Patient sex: M
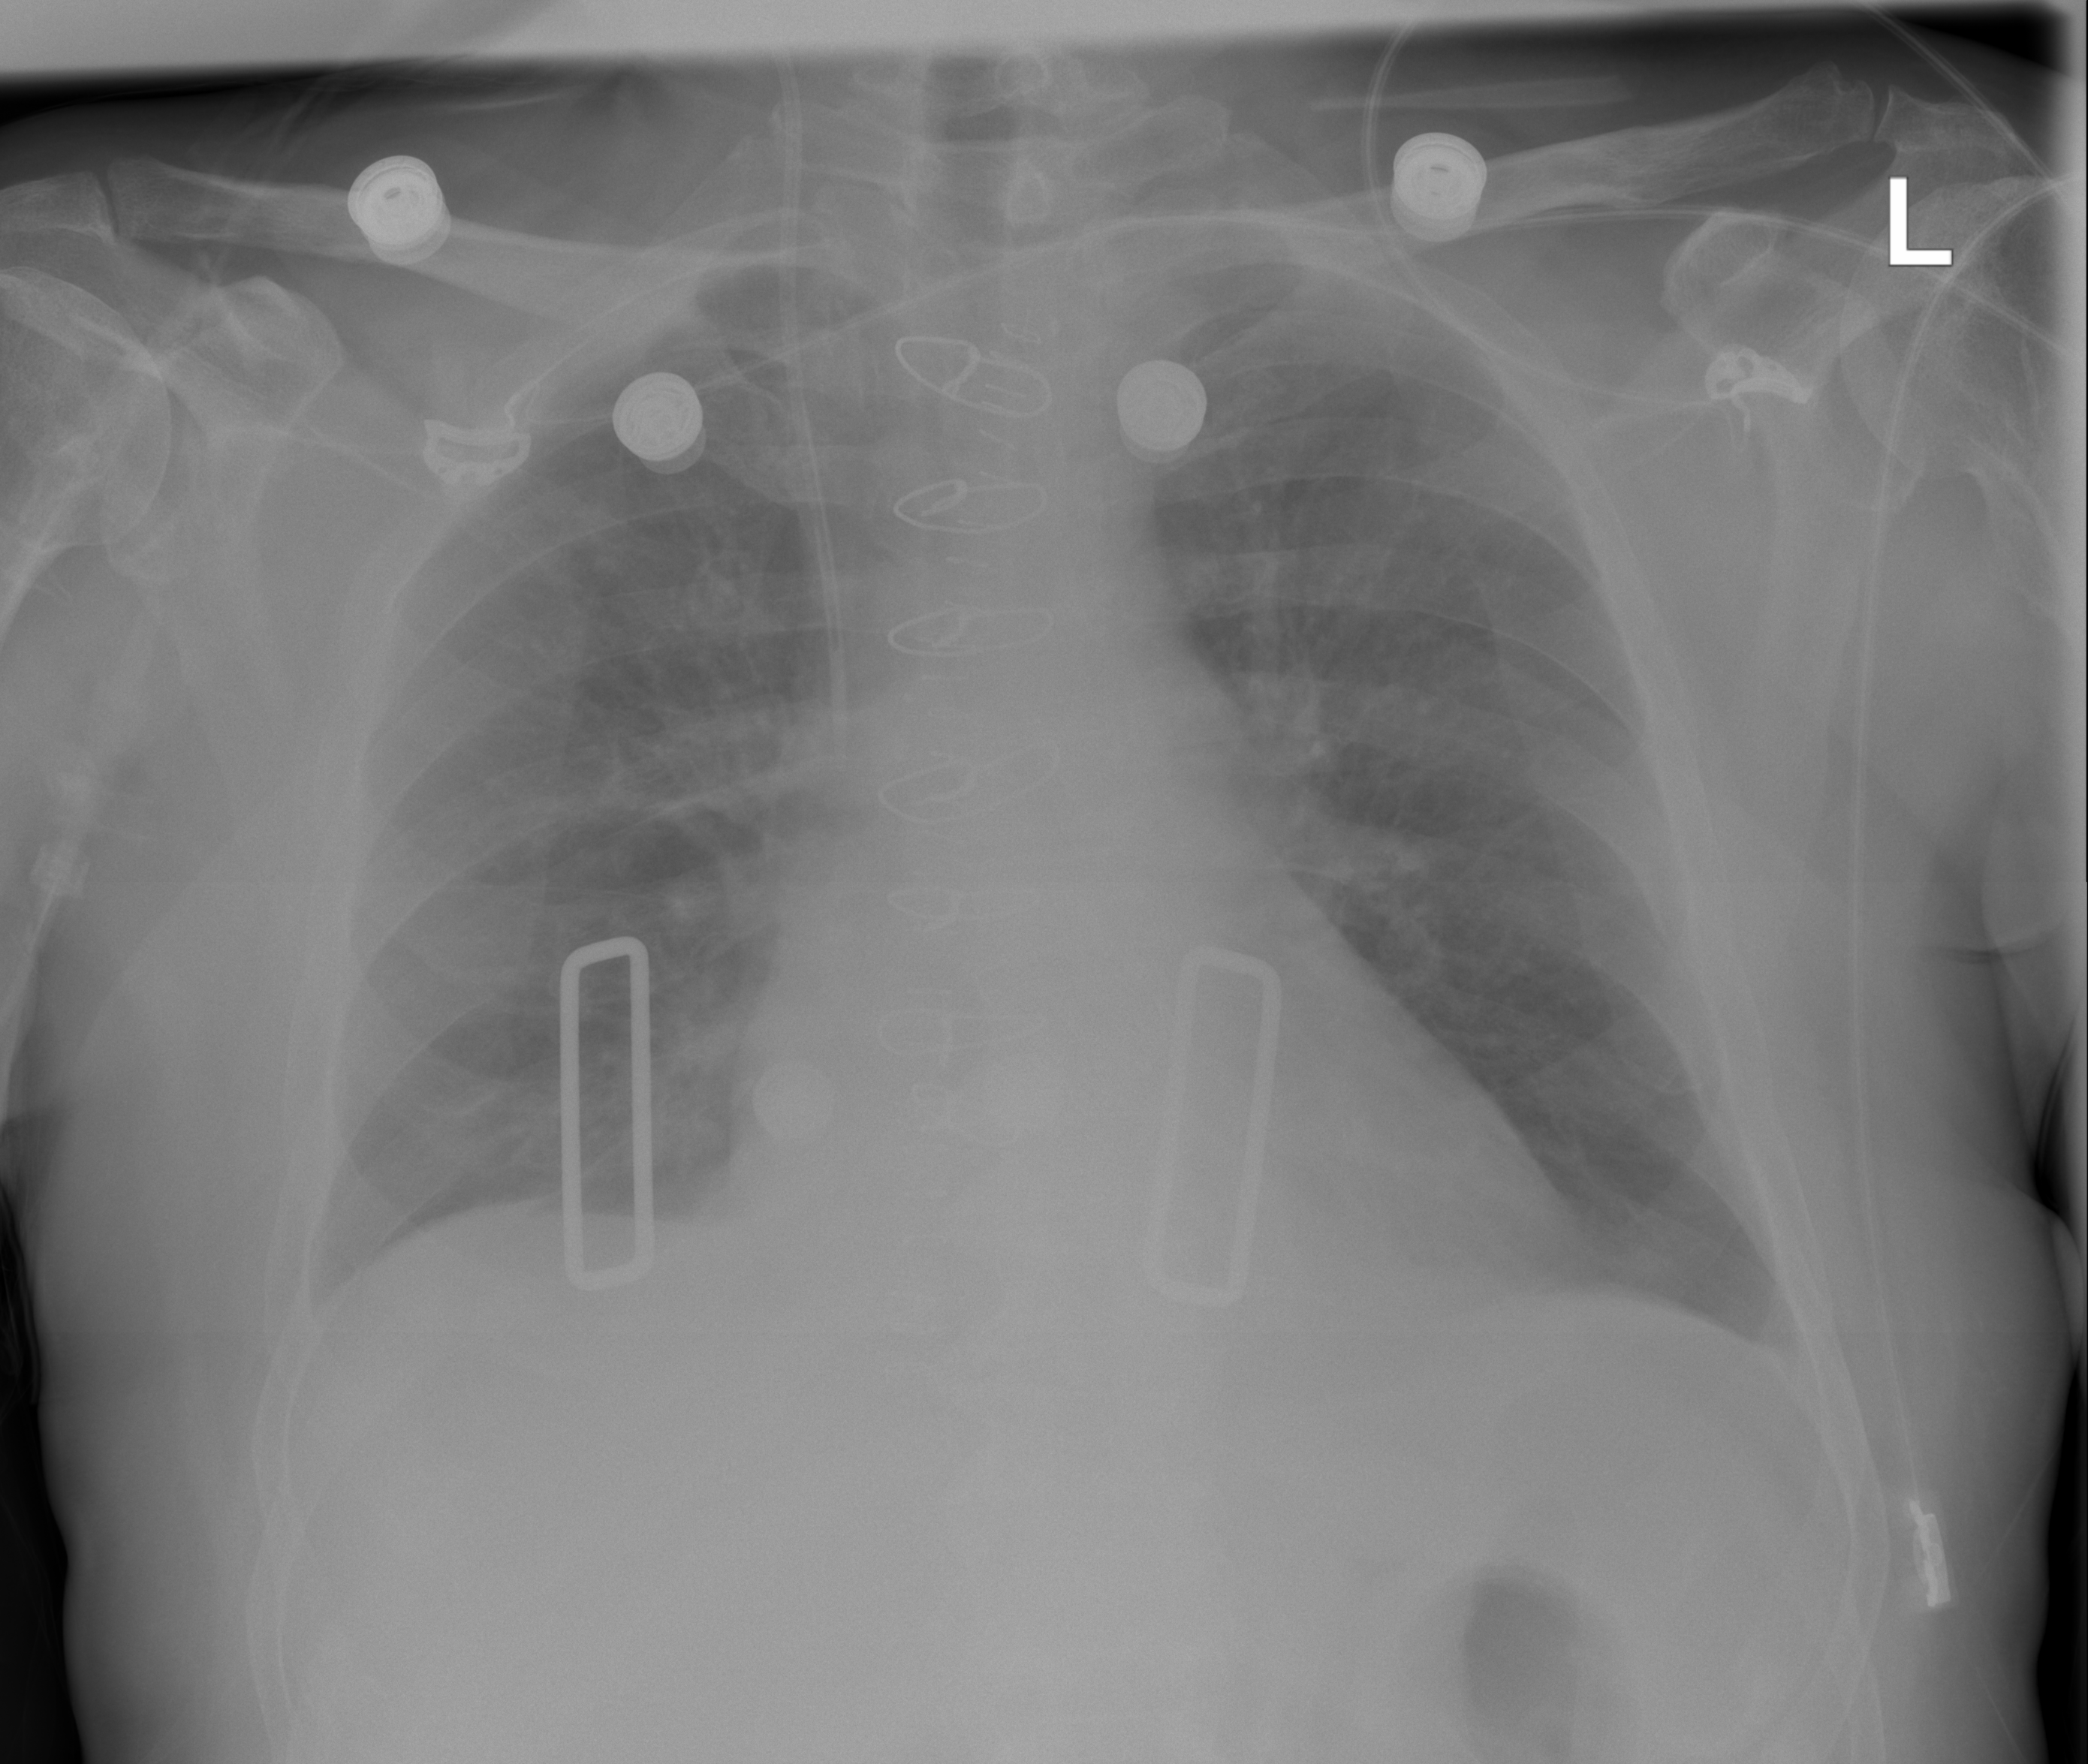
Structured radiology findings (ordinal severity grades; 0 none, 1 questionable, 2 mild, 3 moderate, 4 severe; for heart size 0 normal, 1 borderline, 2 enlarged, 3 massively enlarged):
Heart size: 2
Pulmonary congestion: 0
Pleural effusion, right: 2
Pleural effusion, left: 2
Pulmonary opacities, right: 0
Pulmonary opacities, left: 0
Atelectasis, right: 2
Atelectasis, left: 0